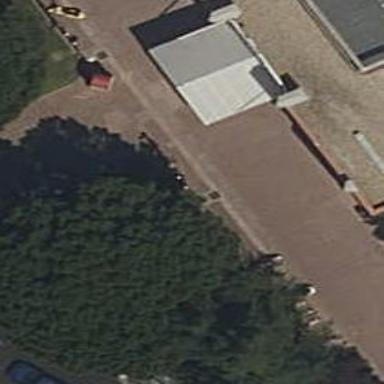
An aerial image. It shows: Motorcycle parking area.